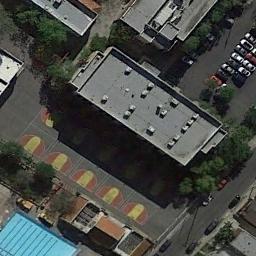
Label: basketball_court